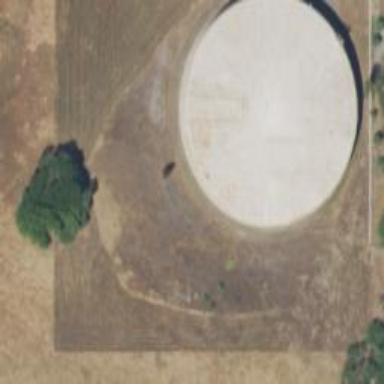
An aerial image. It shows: Silo.